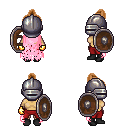
a pixel art fantasy rpg character, female body template, human, tanned skin, pink tattered cape, red pants, brown short topknot hairstyle, metal helm, gold gloves, black shoes, shield, four views (front, back, left, right), 2x2 character sprite sheet, small pixel art, hard edges, no anti-aliasing